Field crop: maize
Growth stage: 2
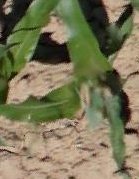
Species: maize